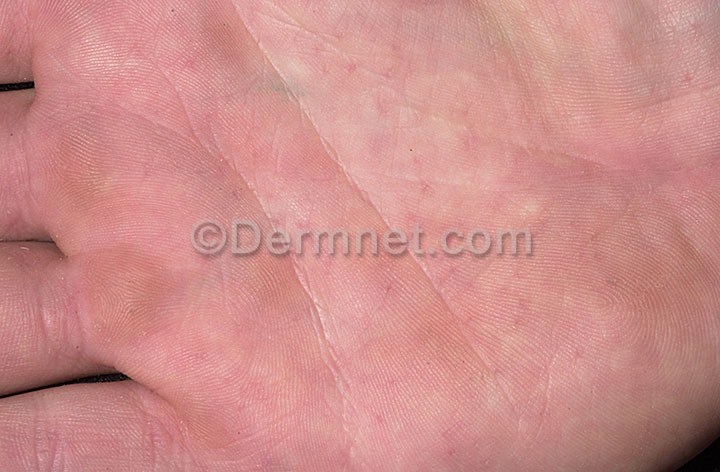
Disease: Actinic Keratosis Basal Cell Carcinoma and other Malignant Lesions